Current action and preconditions to check: trajectory_clear

Your task: For each precondition in the list above, predict whether it will hold at this action.

Consider the current scene as observed from the mobile robot's camera, and analyze the predicted future states of all dynamic agents (e.g., people, animals, vehicles, or any moving entities) within the NEXT SECOND.

IMPORTANT: Only answer "very likely" if you are absolutely certain—based on strong, clear evidence—that a dynamic agent will violate the precondition in the predicted future state. Do NOT answer "very likely" for unlikely, ambiguous, or low-probability risks.

Ask yourself for each precondition: Is there a high probability, with clear and convincing evidence, that the predicted future states of any dynamic agent will interfere with the predicted future state of the currently executing action within the NEXT SECOND, causing that precondition to fail?

Assess the risk level based on these predictions. Use "likely" or "very likely" if motions create a clear risk of interference.

Use "neutral" or "improbable" if agents are nearby but their predicted paths are clearly diverging or non-conflicting.

Failure Risk Categories: "very improbable", "improbable", "neutral", "likely", "very likely"

Answer Format: Output ONLY the probability_of_failure value from these categories: "very improbable", "improbable", "neutral", "likely", "very likely"

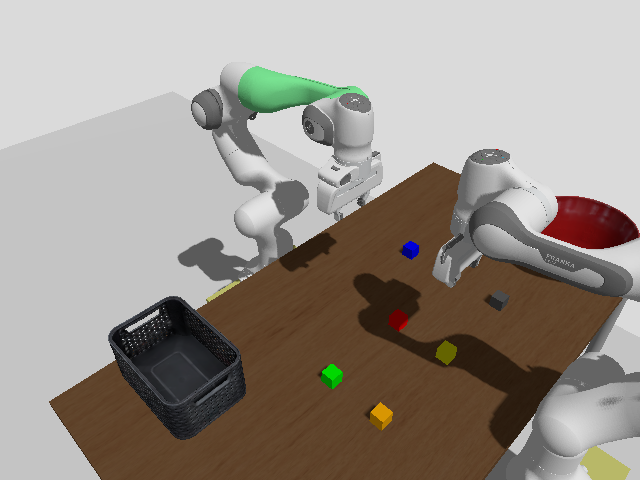

Answer: very improbable